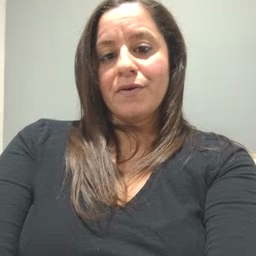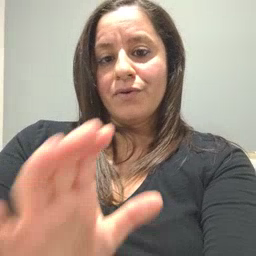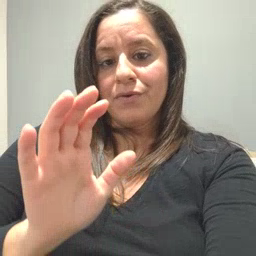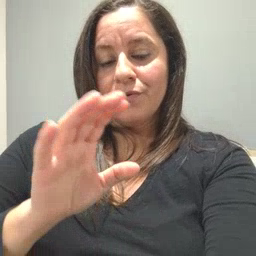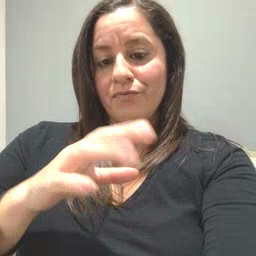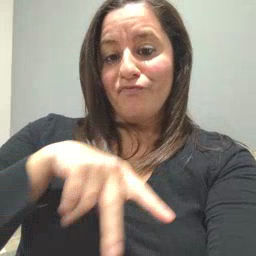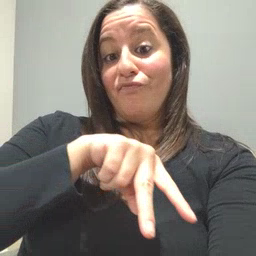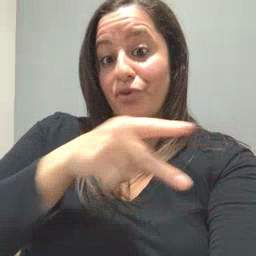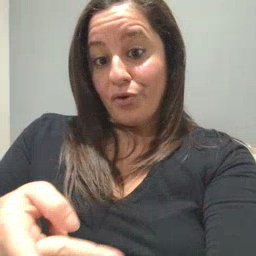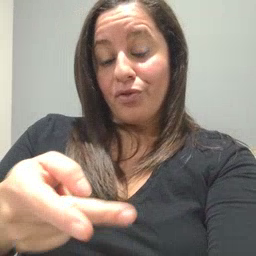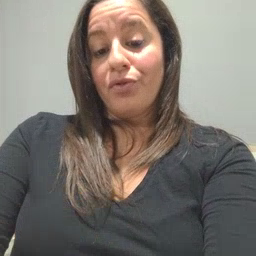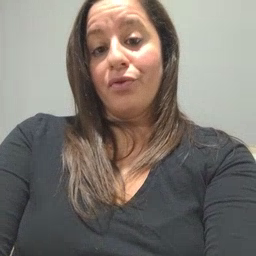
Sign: fall